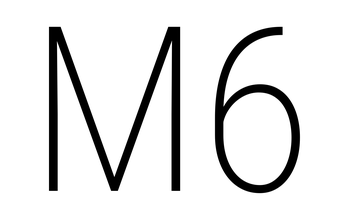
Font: Roboto_Condensed_ExtraLight